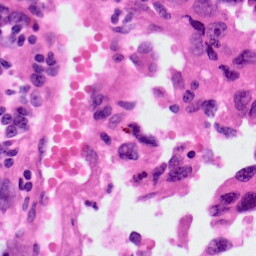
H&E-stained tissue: Lung